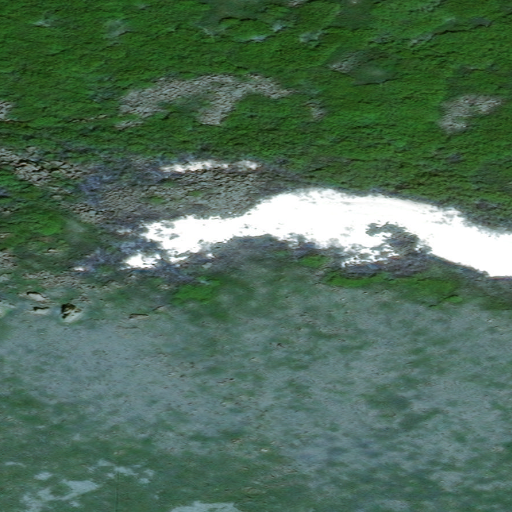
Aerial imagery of mountain in Alaska named Castle Hill containing only unknown